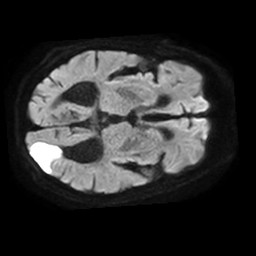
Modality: TRACE
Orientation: axial
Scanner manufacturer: philips
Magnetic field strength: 1.5 T
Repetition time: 3.406 s
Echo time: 0.06922 s